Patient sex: M
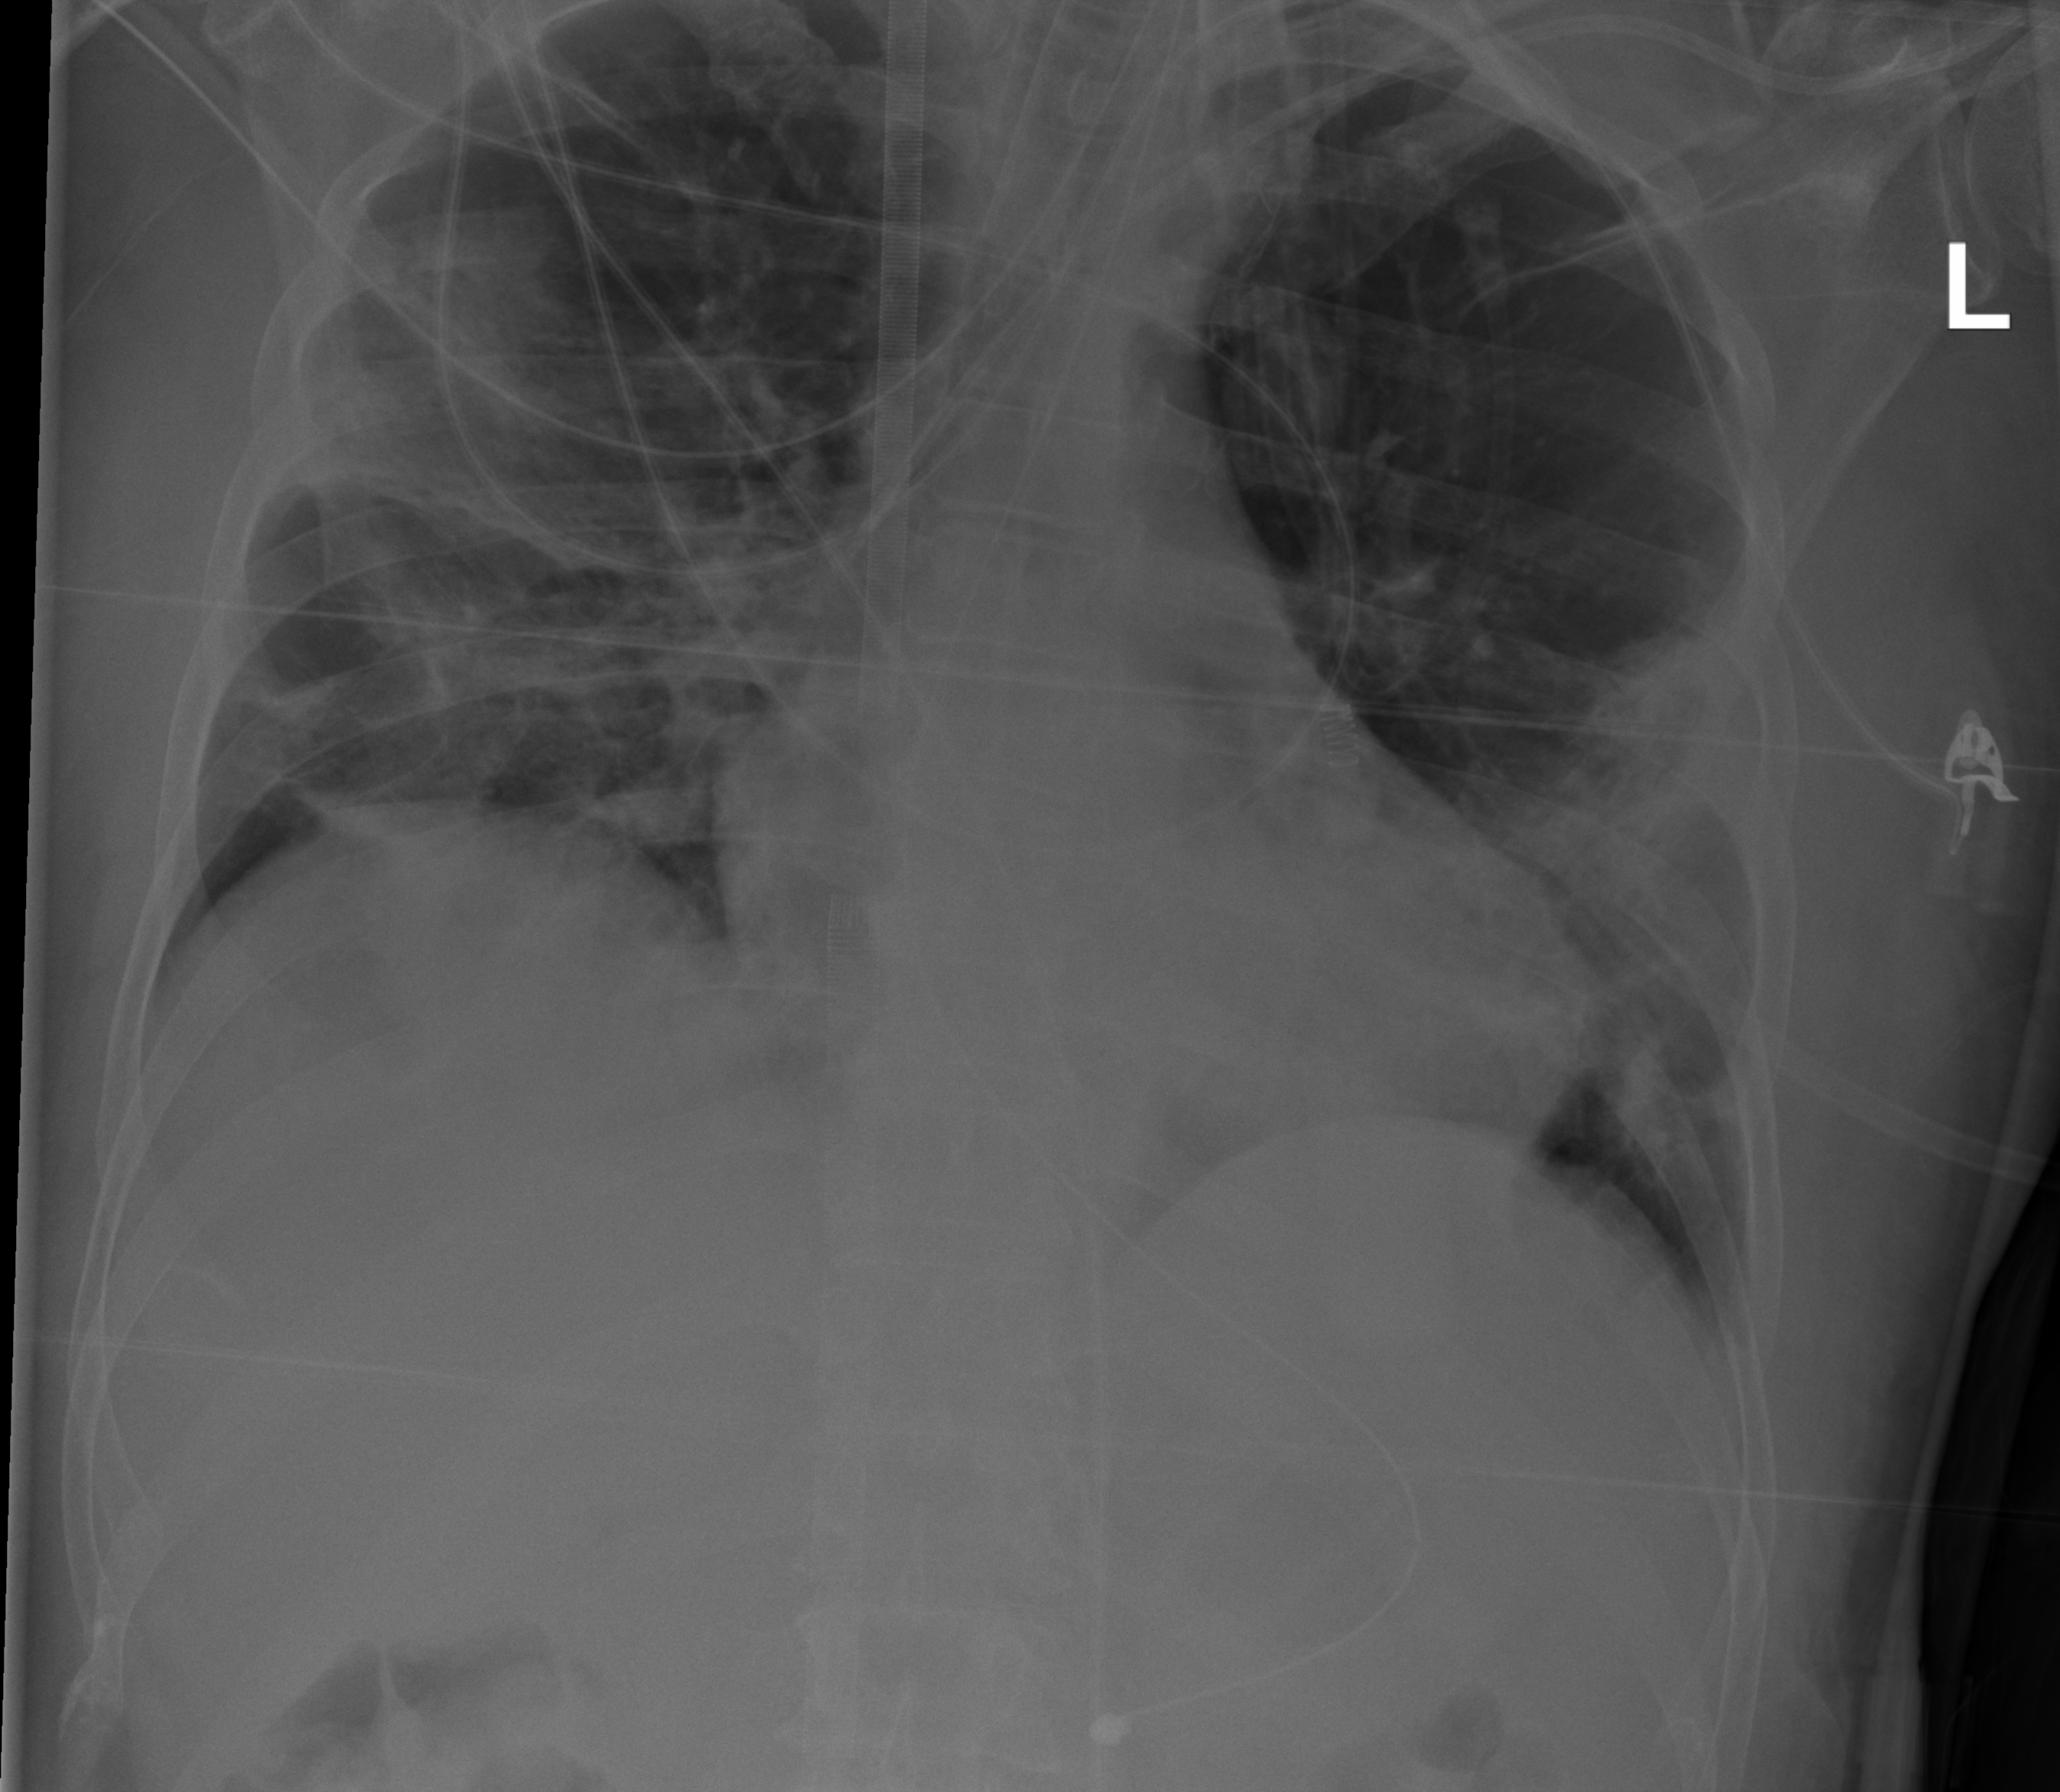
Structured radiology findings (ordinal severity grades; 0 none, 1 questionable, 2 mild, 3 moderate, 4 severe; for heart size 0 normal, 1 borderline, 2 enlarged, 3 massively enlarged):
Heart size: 0
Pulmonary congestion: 0
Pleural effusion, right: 0
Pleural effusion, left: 0
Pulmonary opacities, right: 3
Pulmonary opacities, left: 3
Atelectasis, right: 3
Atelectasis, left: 3